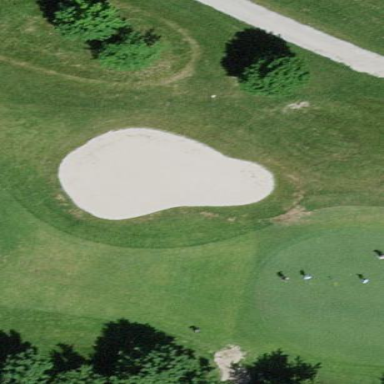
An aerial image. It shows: Sandy area is golf bunker.